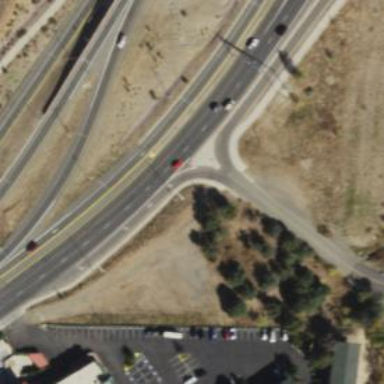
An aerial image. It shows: Primary link highway.